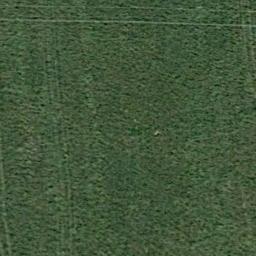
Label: meadow